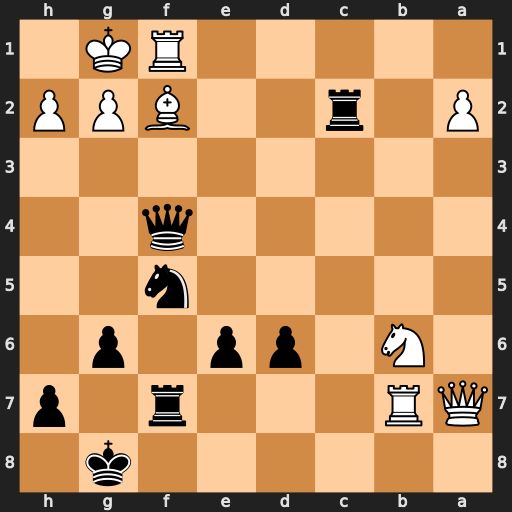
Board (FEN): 6k1/QR3r1p/1N1pp1p1/5n2/5q2/8/P1r2BPP/5RK1
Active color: b
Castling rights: -
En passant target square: -
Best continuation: Rxf2 Qa8+ Rf8